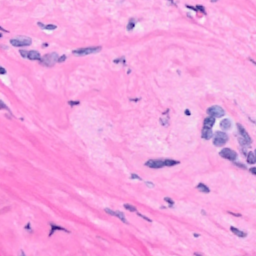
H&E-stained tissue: Breast